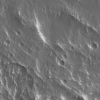
Atmospheric dust classification: not_dusty